Question: I was running Windows 7 desktop only. My next project is about a social network app created from my fellow programmer. Check out his XCode project at GitHUB repository right <URL>.
He asked me to convert this iOS compatibile into an Android compatible app so that his created app can now run on Android.
I discovered <URL>.
It's preferred to do this in Xcode, but Xcode requires Mac OS X. Is there another way, if it's possible, to add a PhoneGap engine without Xcode?
Here's the reason why I have to update and added the PhoneGap without using XCode since I'm running on Windows 7 before taking a second attempt to convert it using PhoneGap Build. Here's the picture:

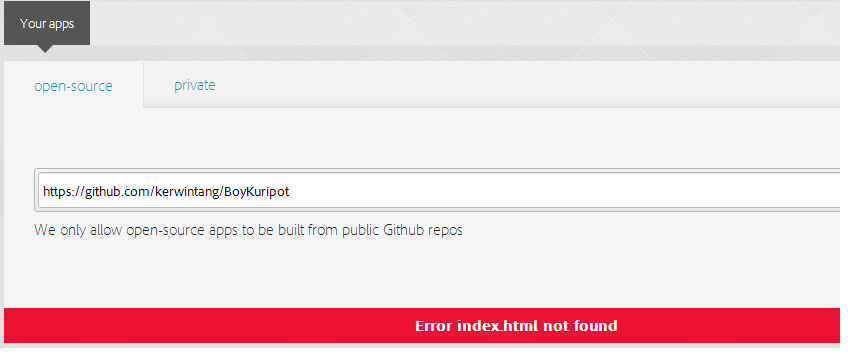
Answer: PhoneGap allows a developer to build a native application using HTML5 - essentially, the web application is packaged into a native application container that simply renders a webview then loads the index.html from the web app into that webview and passes control to the web app.
There is no conversion of a native iOS application into an Android application.
You do not need Xcode to package PhoneGap apps using PhoneGap Build - all you need is the web content for your app. When you initiate the build process, the Build service packages your web app into native apps for Android, BlackBerry, iOS, webOS, Windows Phone.
You can learn a lot about PhoneGap in my book PhoneGap Essentials - www.phonegapessentials.com.